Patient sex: M
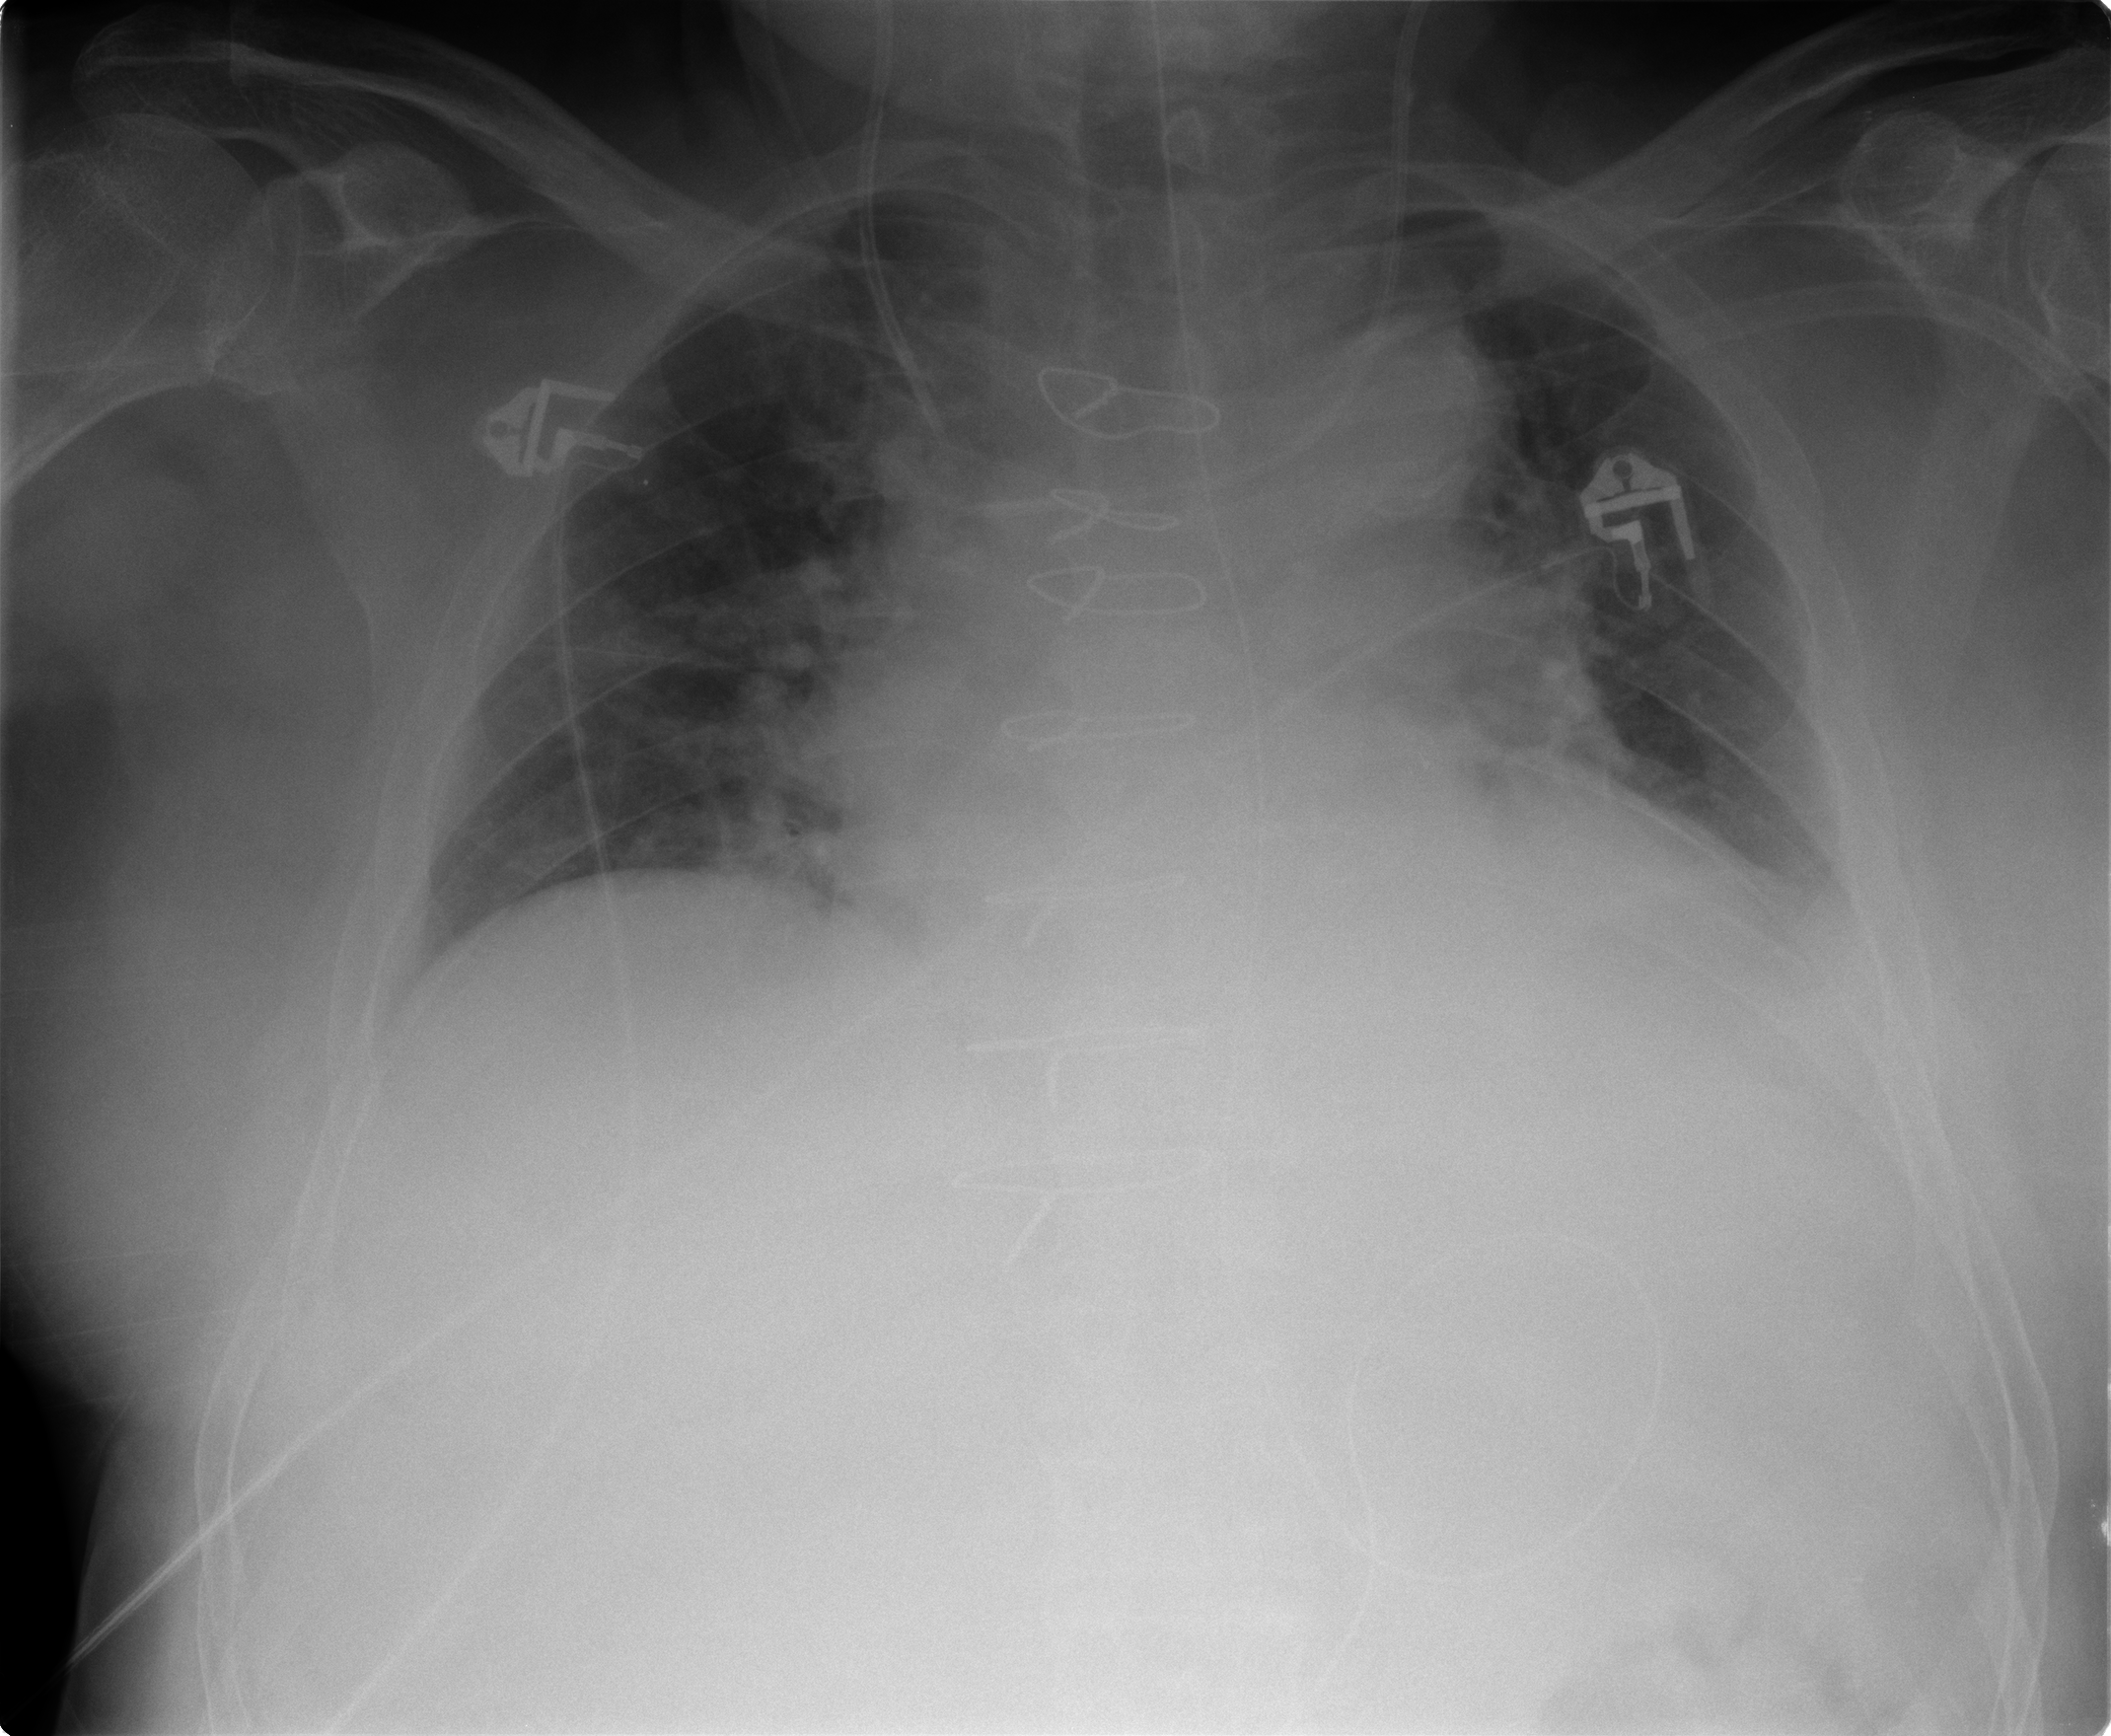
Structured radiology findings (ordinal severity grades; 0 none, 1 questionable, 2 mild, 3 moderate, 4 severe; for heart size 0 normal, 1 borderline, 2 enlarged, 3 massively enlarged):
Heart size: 2
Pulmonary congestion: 2
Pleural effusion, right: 0
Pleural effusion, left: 2
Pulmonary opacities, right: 0
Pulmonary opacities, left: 0
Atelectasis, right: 0
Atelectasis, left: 2